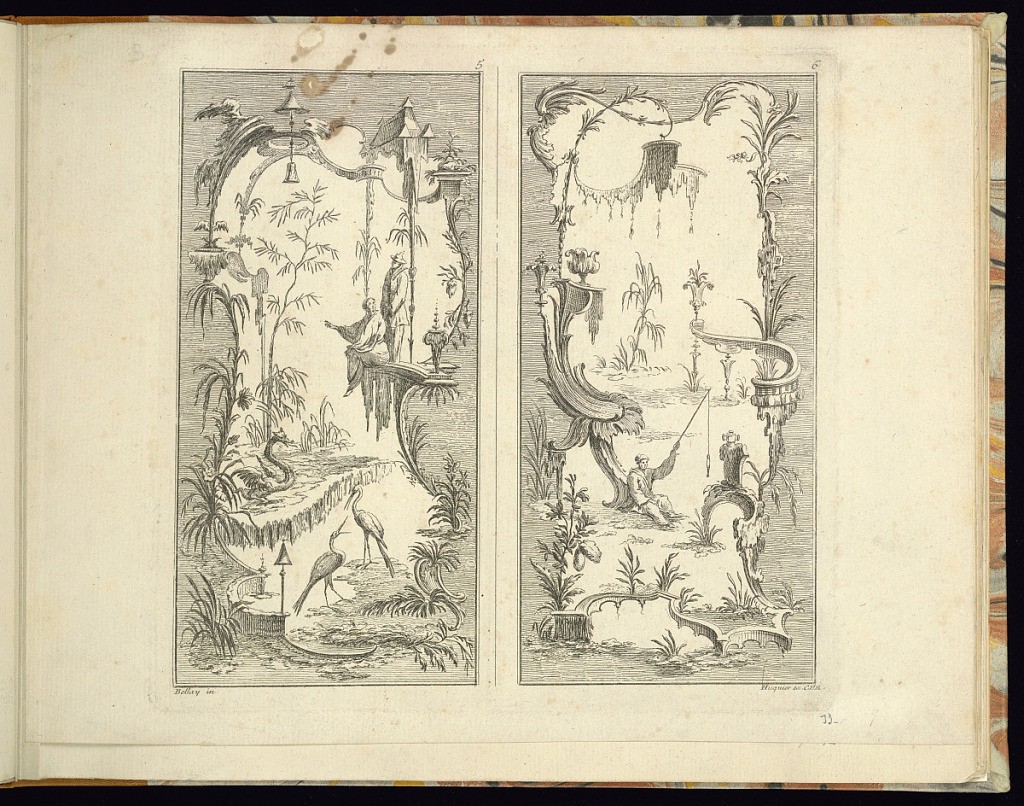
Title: Two Panel Designs
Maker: Bellay, French, active from 1734
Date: ca.1734-49
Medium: Etching and engraving on laid paper
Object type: Print
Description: Two designs for ornamental panels printed on the same plate, side-by-side. The designs feature rococo and chinoiserie motifs with ornately decorated frames featuring leaves, sprigs, palm leaves, c-scrolls, wings, feathers, rinceaux, bells, roof-like structures, platforms, and vases. In the center of each panel are figures within fantastical landscapes. To the right, a seated figure holds a fishing rod above the water. To the left, two figures on a platform (forming part of the frame ornament) gesture towards the landscape with a dragon and two birds. The plate is numbered and signed.